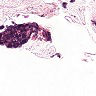
Metastatic tissue present: no